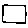
Label: square